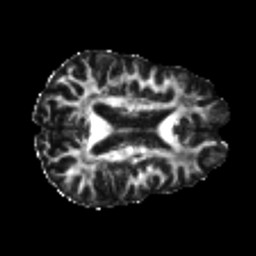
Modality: FA
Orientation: axial
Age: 26
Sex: male
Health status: healthy
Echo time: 0.074 s